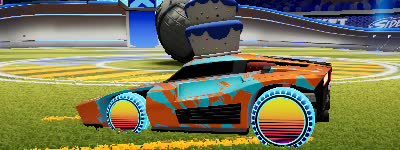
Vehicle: breakout